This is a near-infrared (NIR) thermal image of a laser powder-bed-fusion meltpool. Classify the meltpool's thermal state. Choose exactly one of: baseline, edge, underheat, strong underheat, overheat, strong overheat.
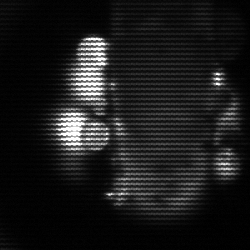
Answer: strong underheat